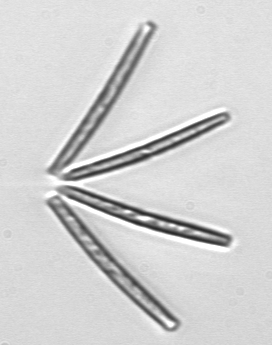
Label: Thalassionema